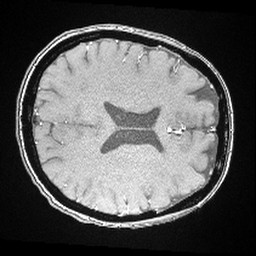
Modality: angio
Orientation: axial
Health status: ill
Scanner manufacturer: siemens
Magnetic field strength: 3 T
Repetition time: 0.021 s
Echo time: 0.00343 s